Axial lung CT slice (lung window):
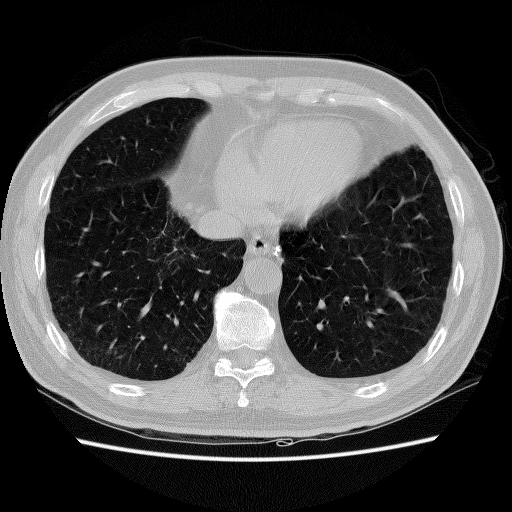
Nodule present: no